Interaction volume radius: 5 \u00c5
Interaction volume height: 10 \u00c5
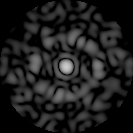
Disorder parameter: 0.8298